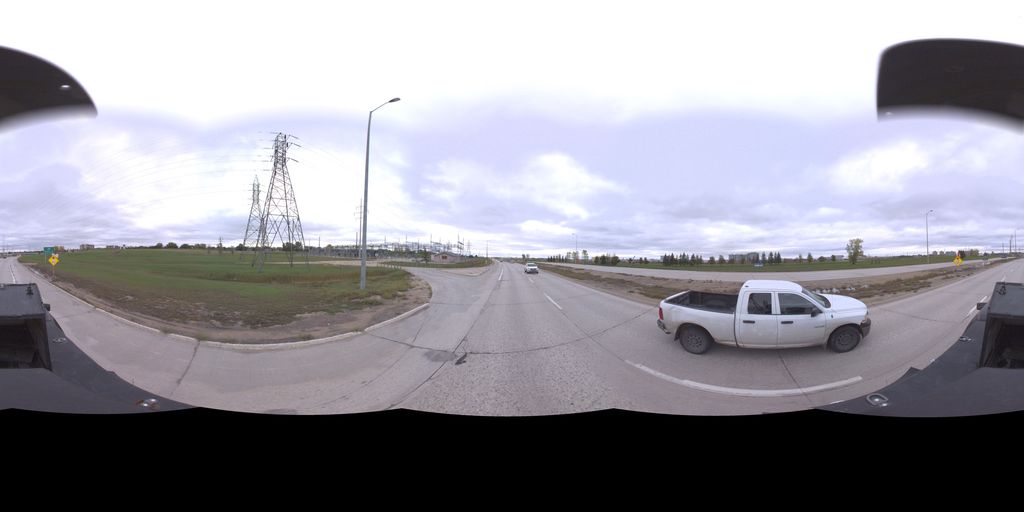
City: winnipeg